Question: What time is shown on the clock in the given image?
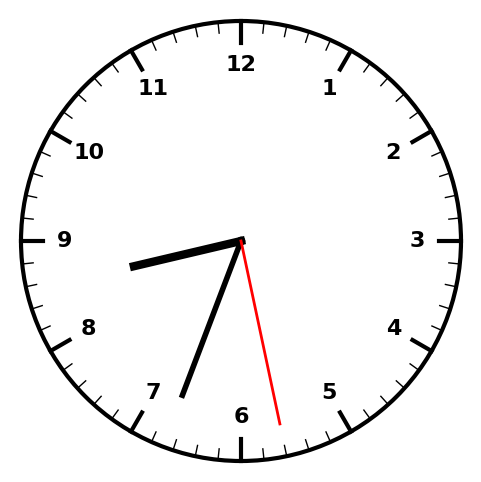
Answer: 08:33:28